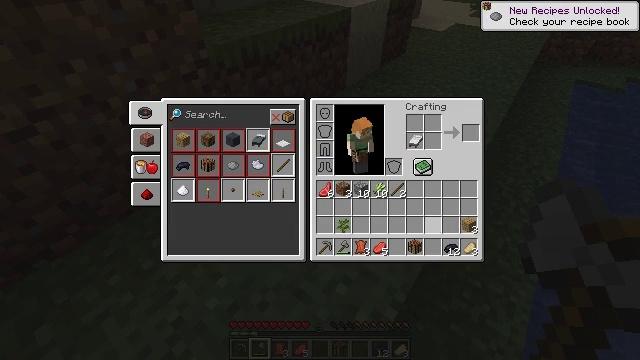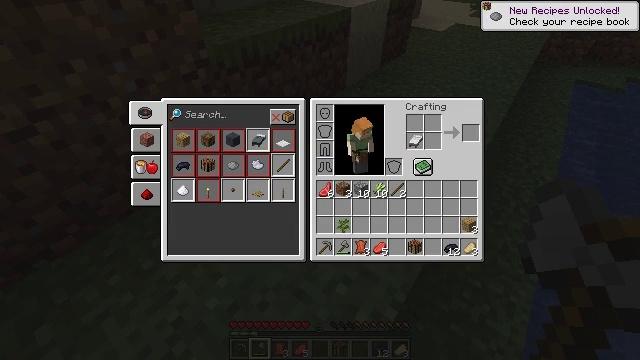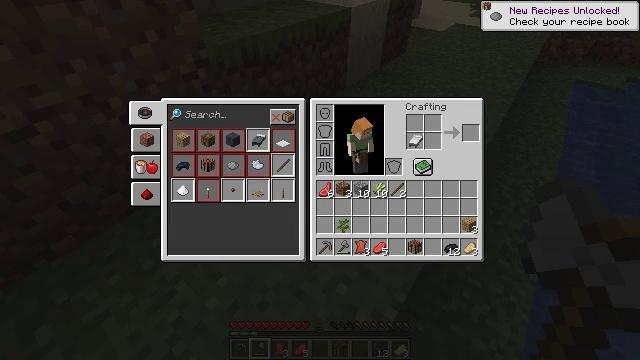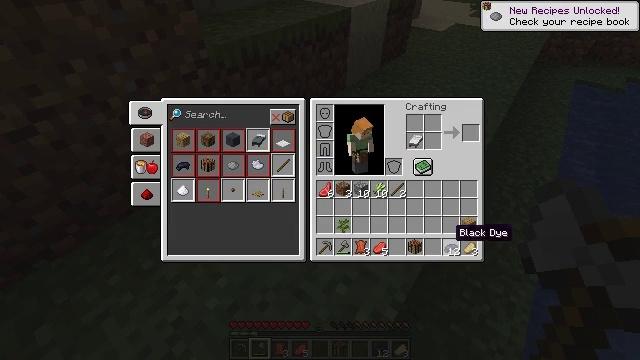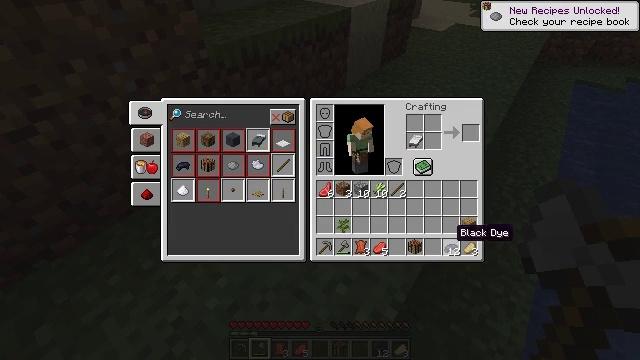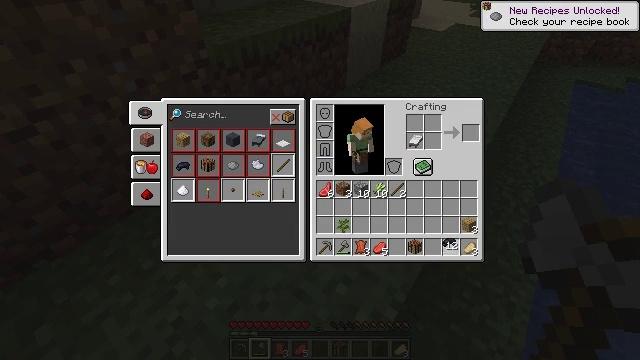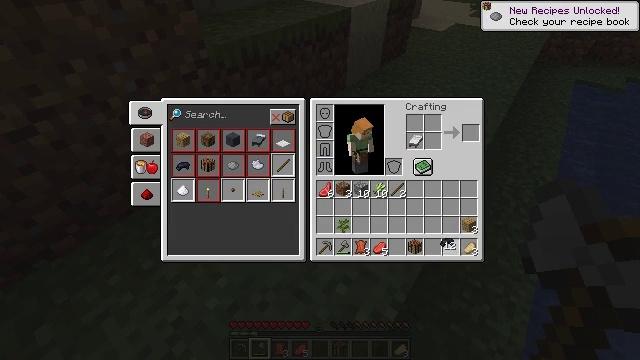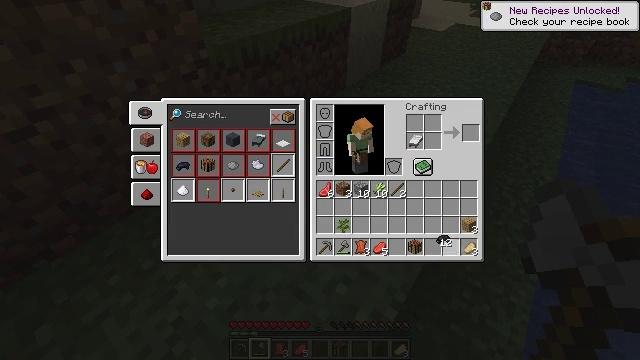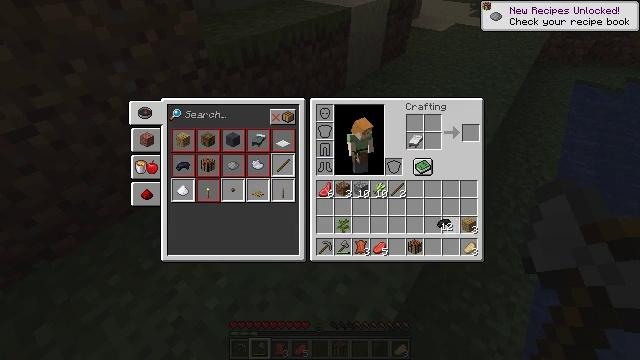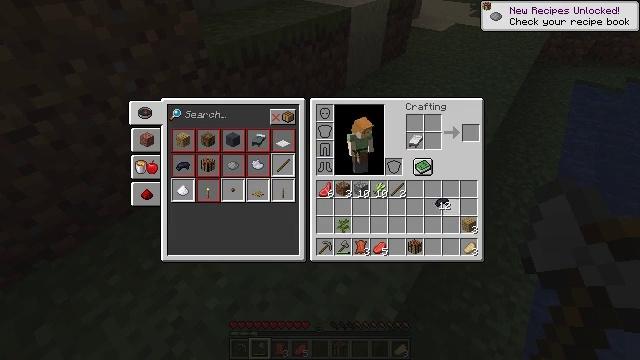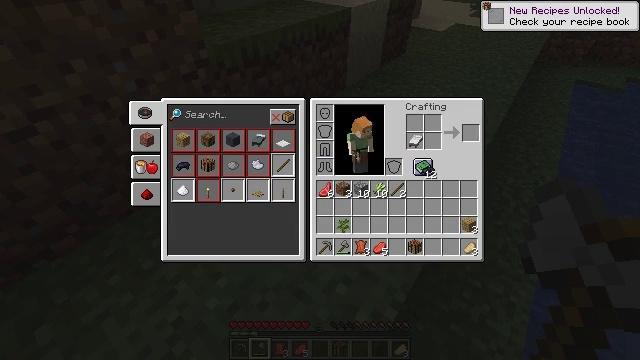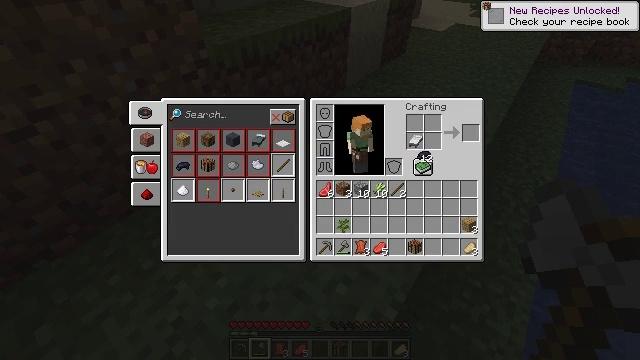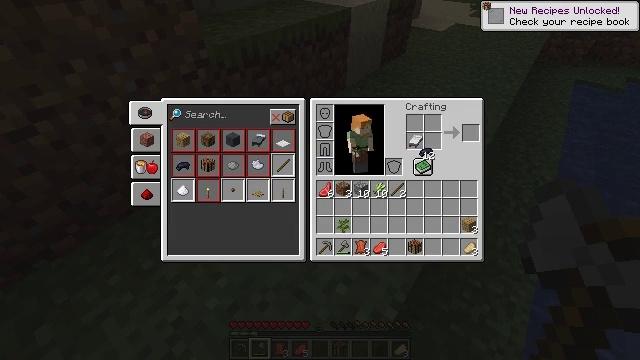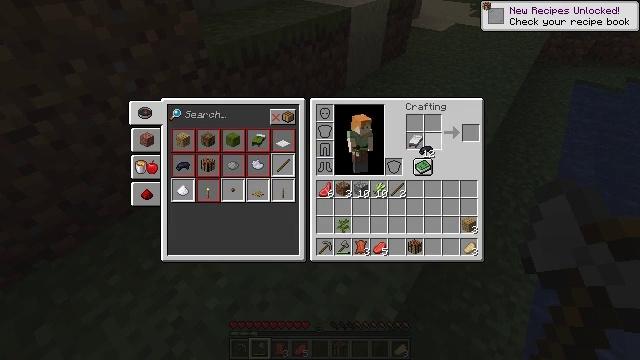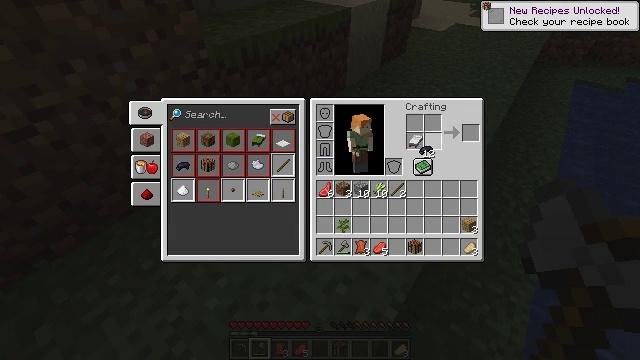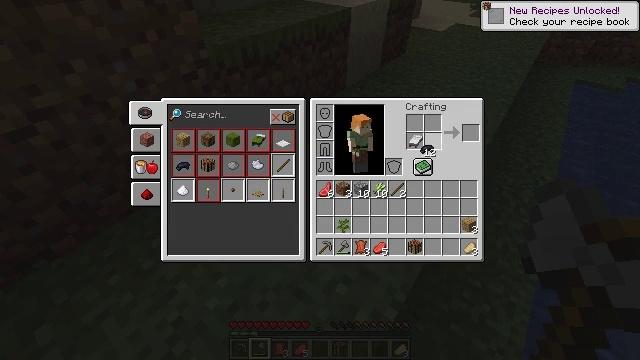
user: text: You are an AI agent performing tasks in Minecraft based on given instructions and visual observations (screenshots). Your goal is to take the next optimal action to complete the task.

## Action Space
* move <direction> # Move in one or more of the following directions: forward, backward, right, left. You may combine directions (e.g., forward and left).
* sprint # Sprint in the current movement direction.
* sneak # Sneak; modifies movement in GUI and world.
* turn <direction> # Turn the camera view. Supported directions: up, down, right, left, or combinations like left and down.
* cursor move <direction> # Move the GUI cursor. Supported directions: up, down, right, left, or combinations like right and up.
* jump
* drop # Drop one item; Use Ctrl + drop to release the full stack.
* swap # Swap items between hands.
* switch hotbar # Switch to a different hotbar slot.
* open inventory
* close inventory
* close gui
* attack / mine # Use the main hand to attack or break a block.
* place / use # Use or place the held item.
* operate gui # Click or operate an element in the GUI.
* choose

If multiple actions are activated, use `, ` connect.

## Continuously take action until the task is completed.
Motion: motion action
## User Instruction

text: Make a black bed in the crafting table.
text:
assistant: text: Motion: cursor move down
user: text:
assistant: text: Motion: no_op
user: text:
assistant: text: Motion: no_op
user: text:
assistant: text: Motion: no_op
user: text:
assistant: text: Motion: operate gui
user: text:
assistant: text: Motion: operate gui
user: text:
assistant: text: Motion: operate gui
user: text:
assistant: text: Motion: cursor move up
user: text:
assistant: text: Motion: cursor move up
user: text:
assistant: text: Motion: cursor move left and up
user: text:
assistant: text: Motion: cursor move up
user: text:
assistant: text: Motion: no_op
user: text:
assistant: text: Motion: no_op
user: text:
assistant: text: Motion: no_op
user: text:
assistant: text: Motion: no_op
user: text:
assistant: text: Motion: no_op
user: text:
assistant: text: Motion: no_op
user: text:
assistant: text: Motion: choose
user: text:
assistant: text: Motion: choose
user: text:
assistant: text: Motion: choose
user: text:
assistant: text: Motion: no_op
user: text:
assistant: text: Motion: cursor move up
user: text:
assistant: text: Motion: cursor move up
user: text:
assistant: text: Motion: no_op
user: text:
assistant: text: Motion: choose
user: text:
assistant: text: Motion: choose
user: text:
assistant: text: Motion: choose
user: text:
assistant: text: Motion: no_op
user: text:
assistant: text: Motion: no_op
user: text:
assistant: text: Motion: cursor move left